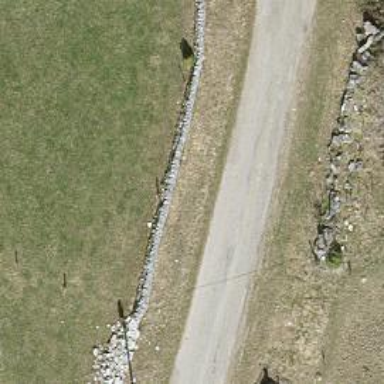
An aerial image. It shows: Wall is shown in the image.